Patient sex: M
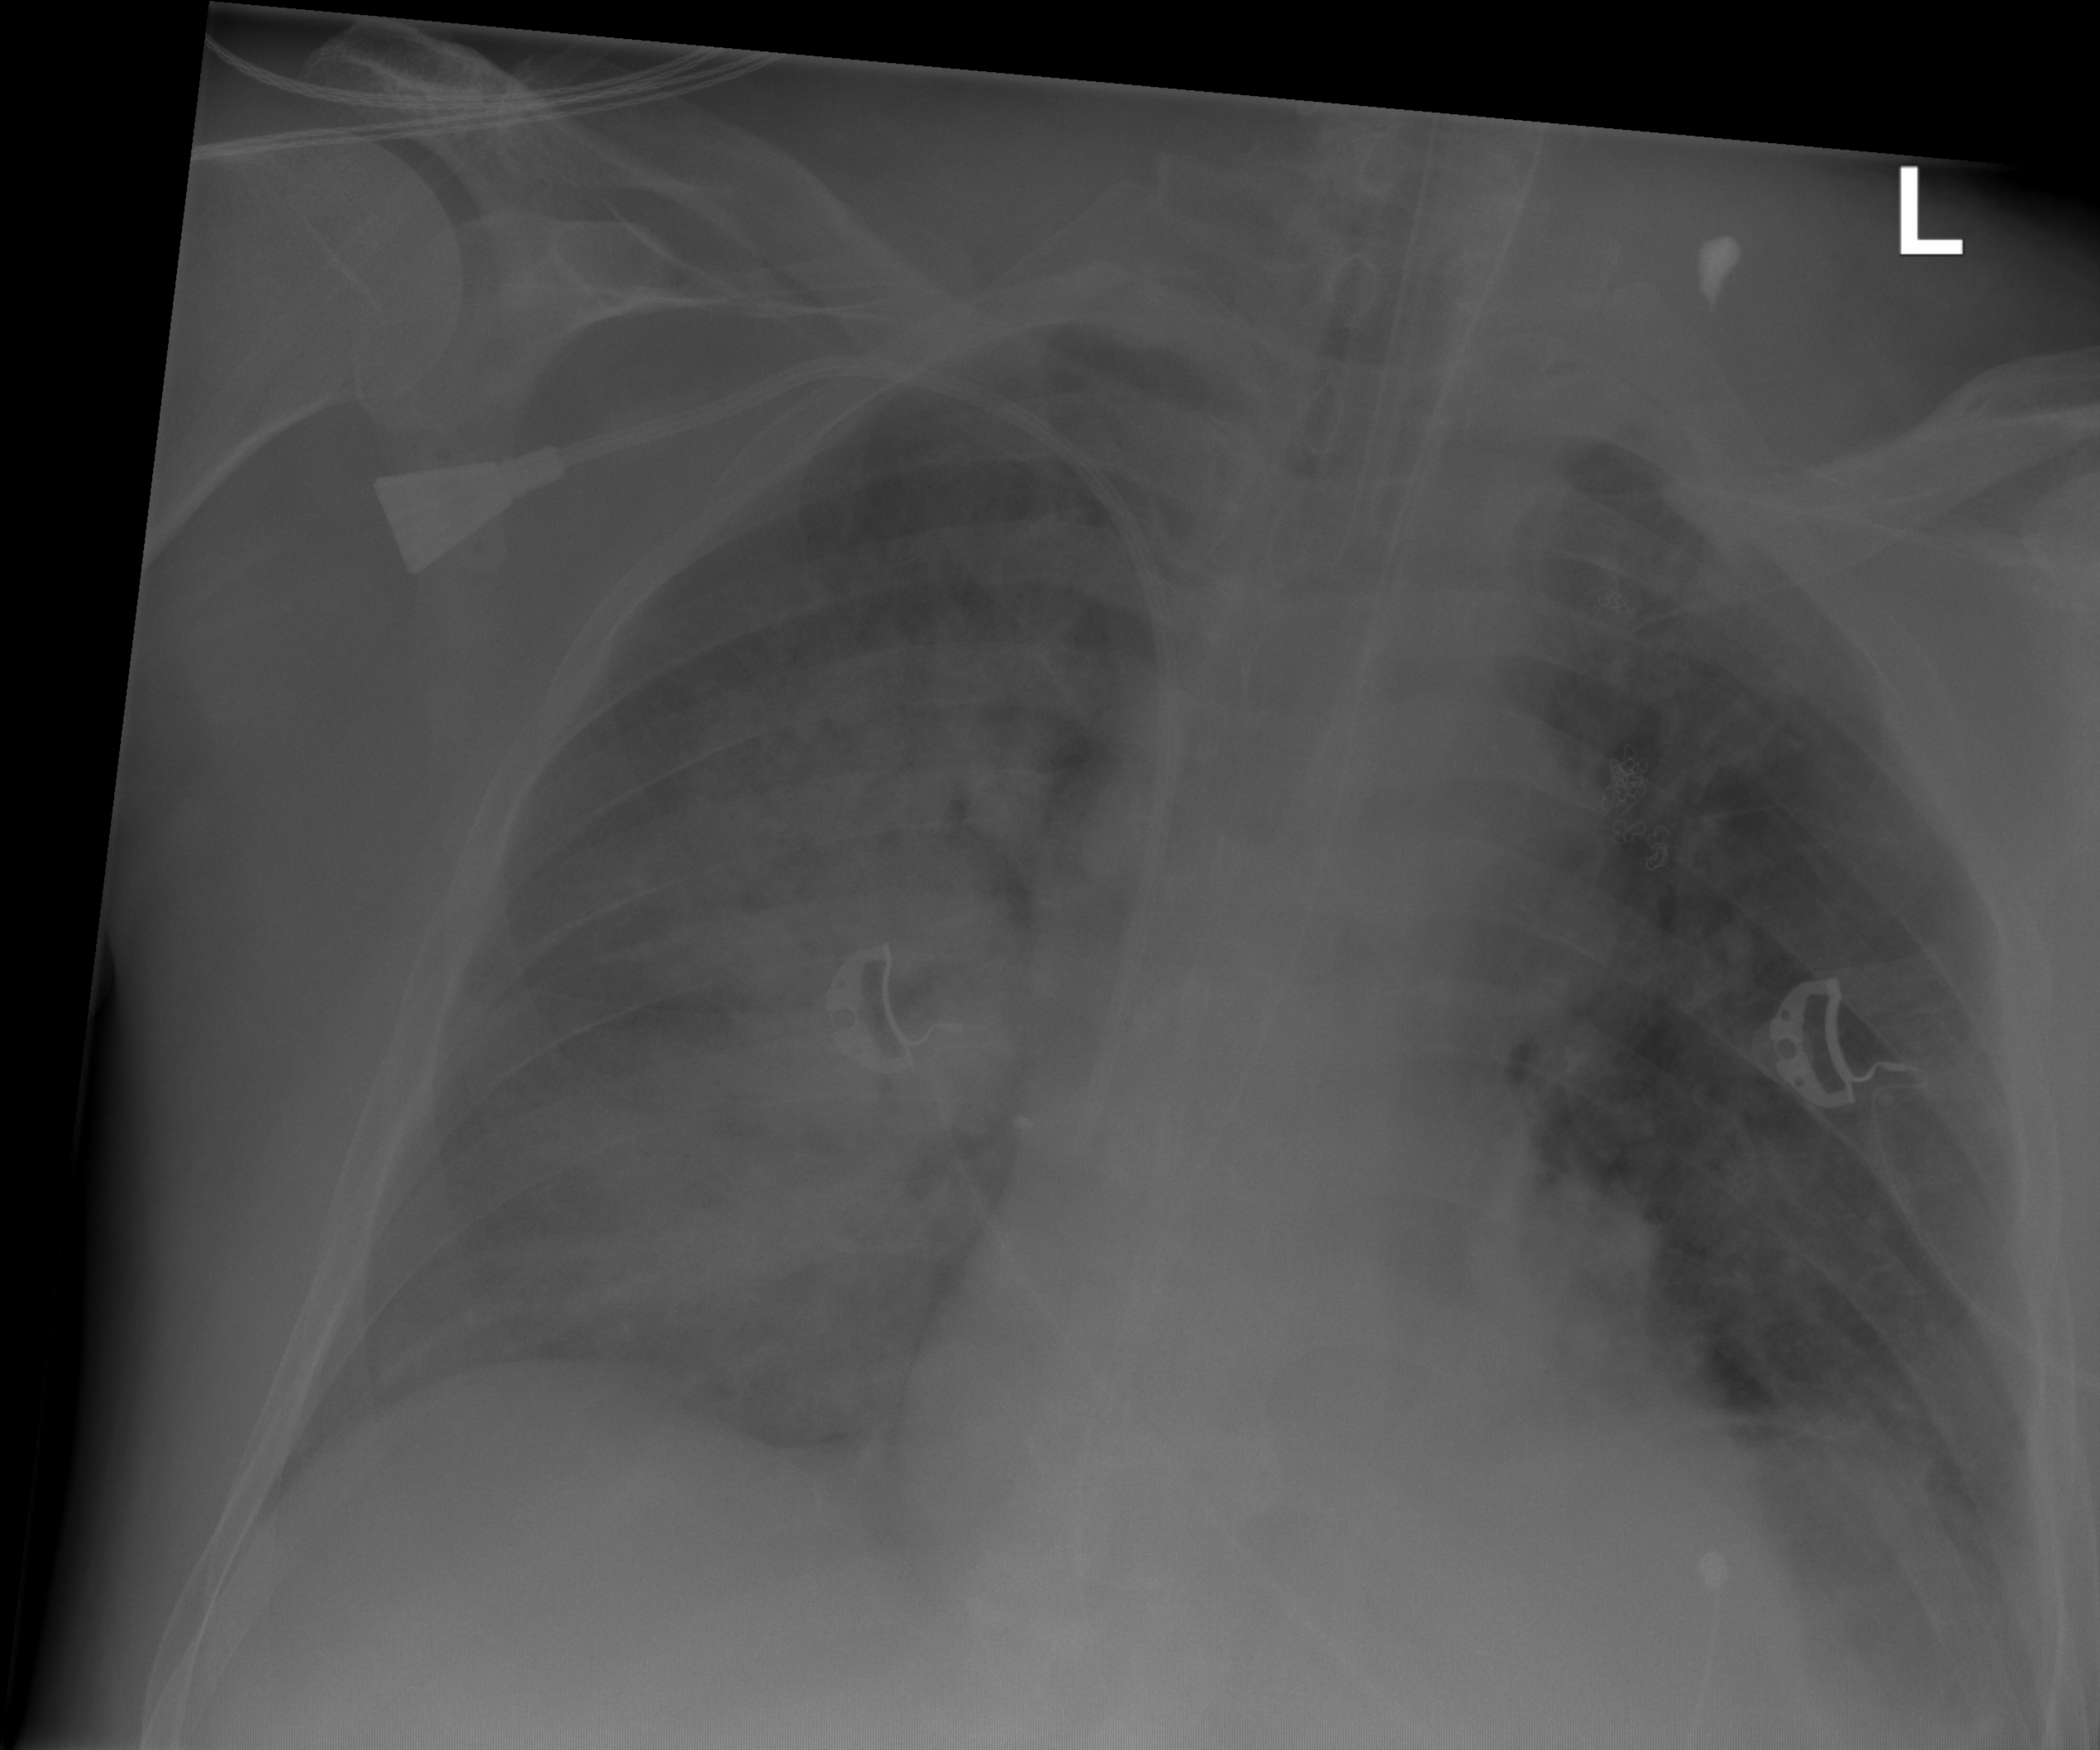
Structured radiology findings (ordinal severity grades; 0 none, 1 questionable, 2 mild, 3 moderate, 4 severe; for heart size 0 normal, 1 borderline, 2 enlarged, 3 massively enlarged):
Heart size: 0
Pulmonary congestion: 0
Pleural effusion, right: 0
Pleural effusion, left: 0
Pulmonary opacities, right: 3
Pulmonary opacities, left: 1
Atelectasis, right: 2
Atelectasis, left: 2